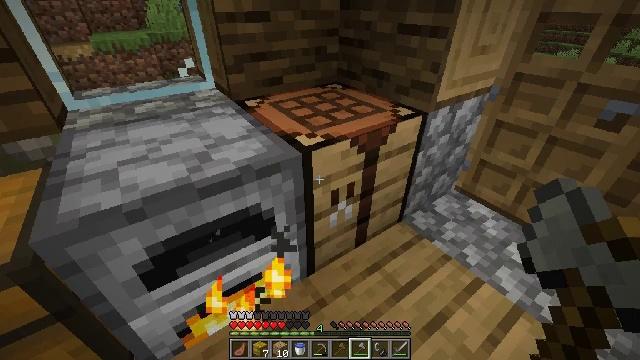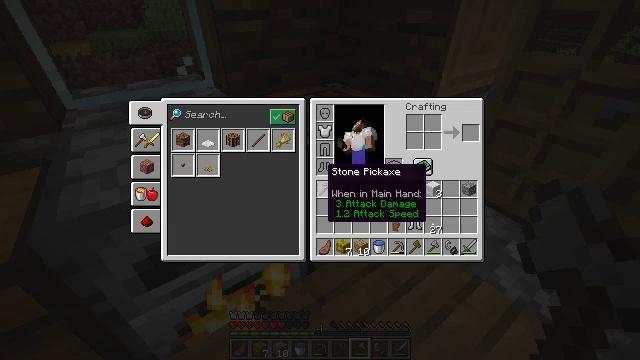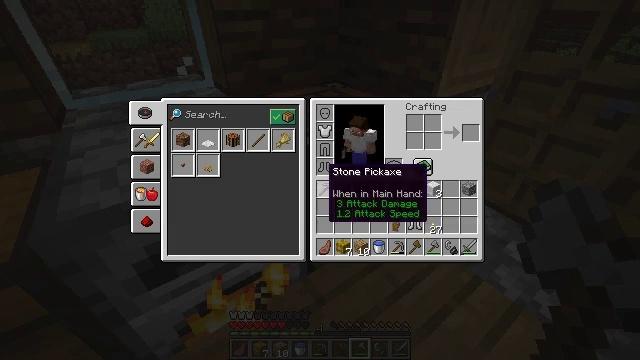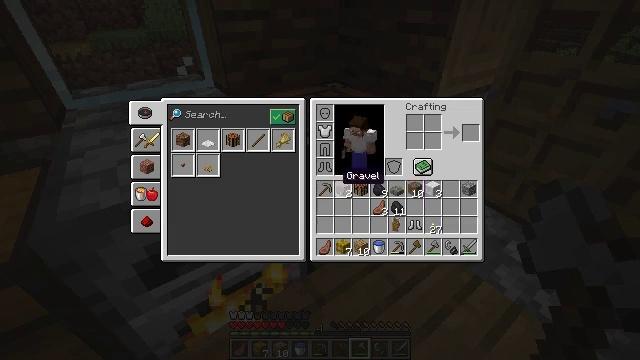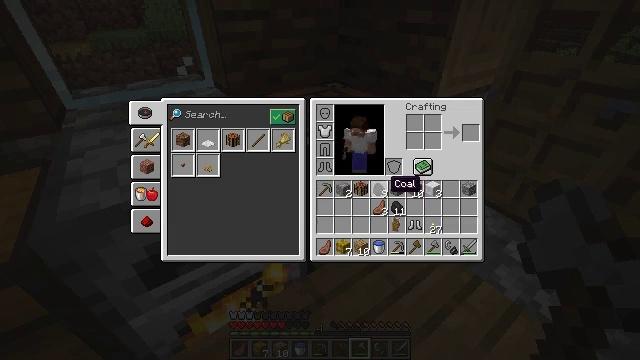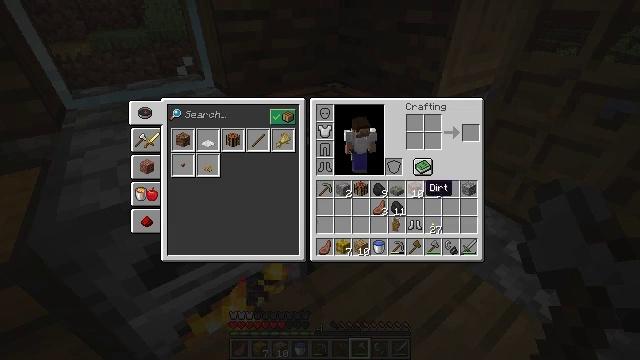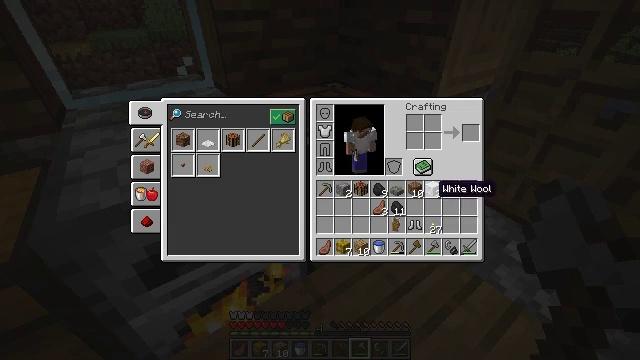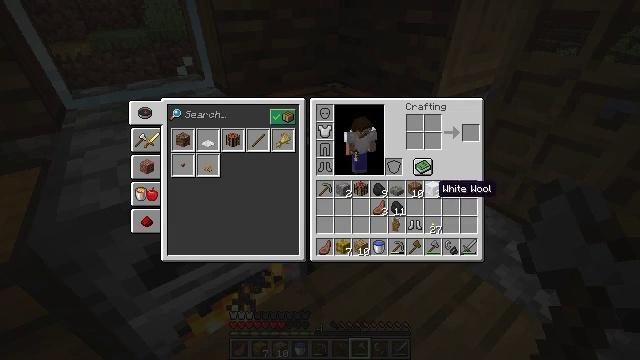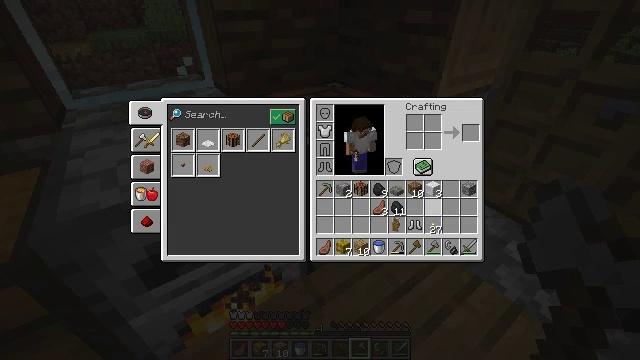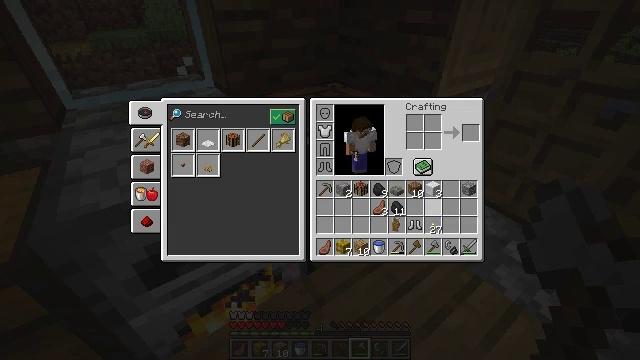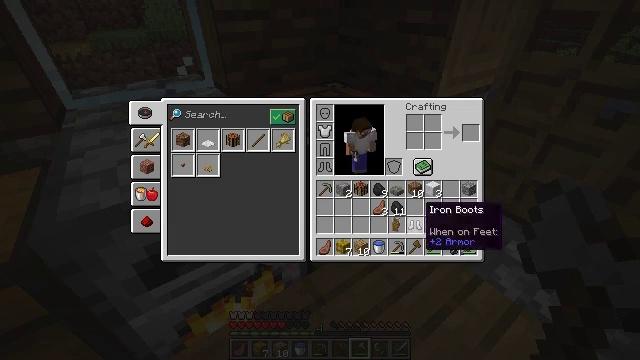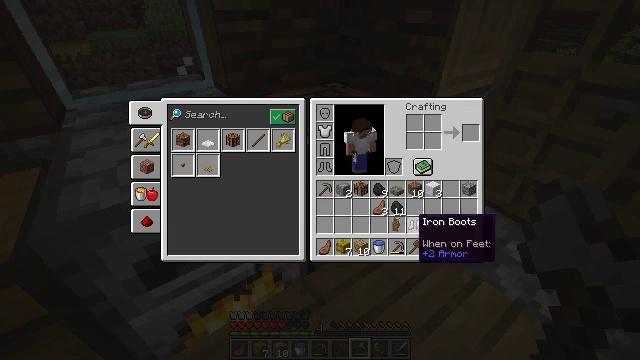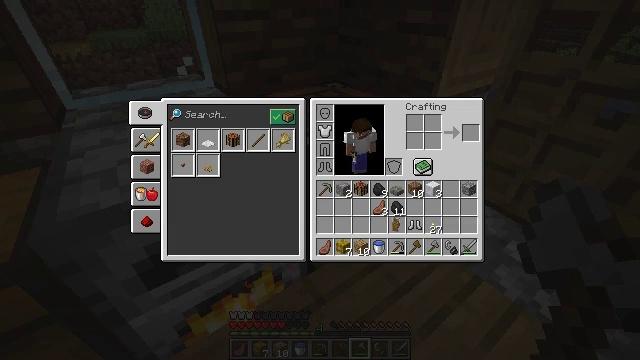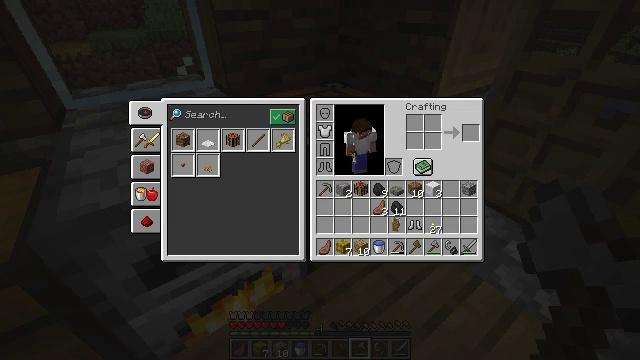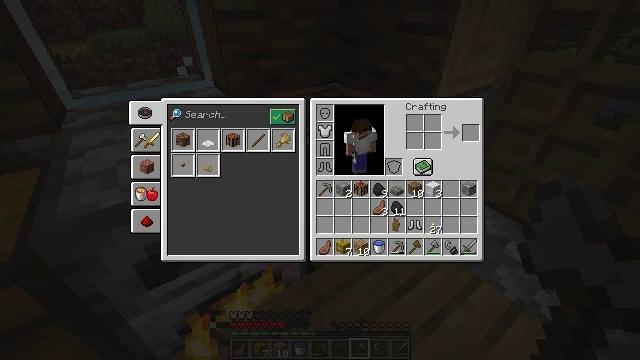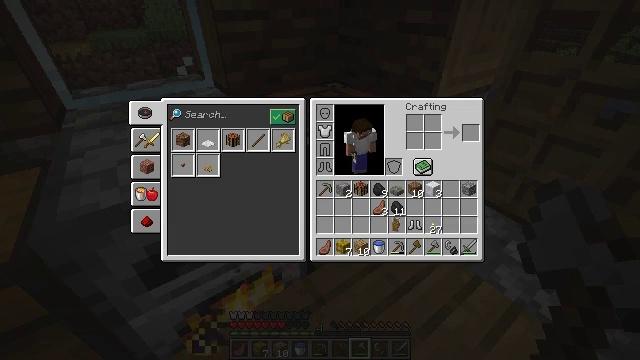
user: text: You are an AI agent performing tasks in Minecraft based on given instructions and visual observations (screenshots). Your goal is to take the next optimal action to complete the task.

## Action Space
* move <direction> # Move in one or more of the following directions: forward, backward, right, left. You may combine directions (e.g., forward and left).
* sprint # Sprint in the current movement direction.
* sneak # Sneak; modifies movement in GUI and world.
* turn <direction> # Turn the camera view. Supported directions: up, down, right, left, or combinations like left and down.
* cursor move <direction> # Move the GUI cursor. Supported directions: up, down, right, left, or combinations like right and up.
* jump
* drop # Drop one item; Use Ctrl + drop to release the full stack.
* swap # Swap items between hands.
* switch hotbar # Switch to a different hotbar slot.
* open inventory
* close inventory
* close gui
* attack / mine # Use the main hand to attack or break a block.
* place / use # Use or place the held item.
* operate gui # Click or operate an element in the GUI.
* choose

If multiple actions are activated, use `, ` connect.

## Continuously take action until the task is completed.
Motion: motion action
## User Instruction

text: Clear away tall grass.
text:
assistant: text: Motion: close inventory
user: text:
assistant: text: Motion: close inventory
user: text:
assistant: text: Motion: turn right, close inventory
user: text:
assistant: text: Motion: turn right and down
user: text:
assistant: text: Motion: turn right
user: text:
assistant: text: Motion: turn right
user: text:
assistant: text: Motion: no_op
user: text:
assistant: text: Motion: no_op
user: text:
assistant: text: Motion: turn down
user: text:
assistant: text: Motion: turn left and down
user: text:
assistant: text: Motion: turn left and down
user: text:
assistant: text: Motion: no_op
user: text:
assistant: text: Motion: no_op
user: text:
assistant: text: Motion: no_op
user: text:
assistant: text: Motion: no_op
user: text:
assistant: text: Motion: no_op
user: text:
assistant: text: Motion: no_op
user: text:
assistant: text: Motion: no_op
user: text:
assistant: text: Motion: no_op
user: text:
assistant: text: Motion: attack / mine
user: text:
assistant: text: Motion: attack / mine
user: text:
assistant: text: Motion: attack / mine
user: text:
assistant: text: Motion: attack / mine
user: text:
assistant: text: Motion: turn up, attack / mine
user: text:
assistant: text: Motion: turn left and up
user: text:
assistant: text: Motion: turn left and up
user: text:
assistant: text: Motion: no_op
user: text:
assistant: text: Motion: no_op
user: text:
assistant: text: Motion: turn left
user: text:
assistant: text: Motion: turn left